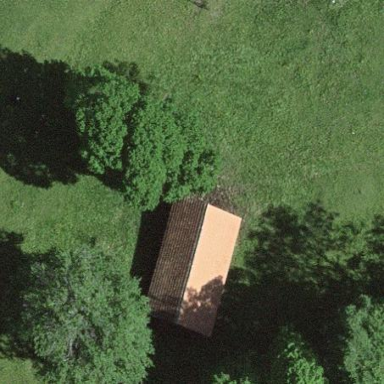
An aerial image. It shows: Farm auxiliary building.